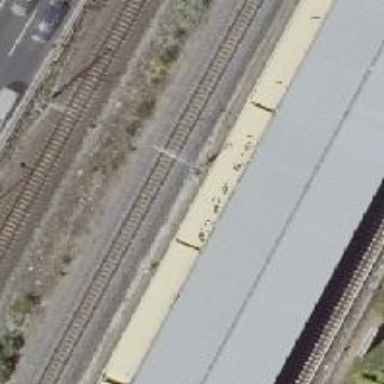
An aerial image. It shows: Railway track with contact lines for electrification.